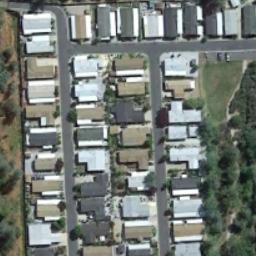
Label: mobile_home_park